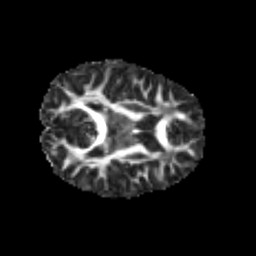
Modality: FA
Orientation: axial
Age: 6
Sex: female
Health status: healthy